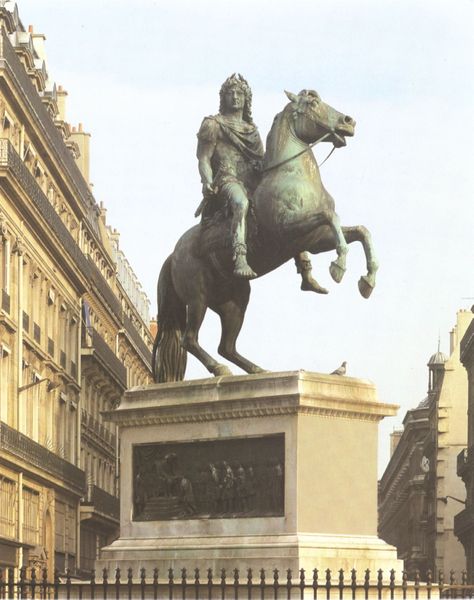
Titel: Ludwig XIV.
Künstler: Francois-Joseph Bosio
Standort: Paris, Place des Victoires (EU - F - Ile-de-France)
Schlagwörter: mann, stadt, frankreich, paris, zaun, sockel, lange haare, pferd, reiter, statue, relief, kaiser, könig, bronze, podest, foto, barfuss, münchen, denkmal, dynamik, lorbeerkranz, rüstung, sandstein, dynamisch, krieger, reiterstandbild, staute, sokel, köig, bäisch